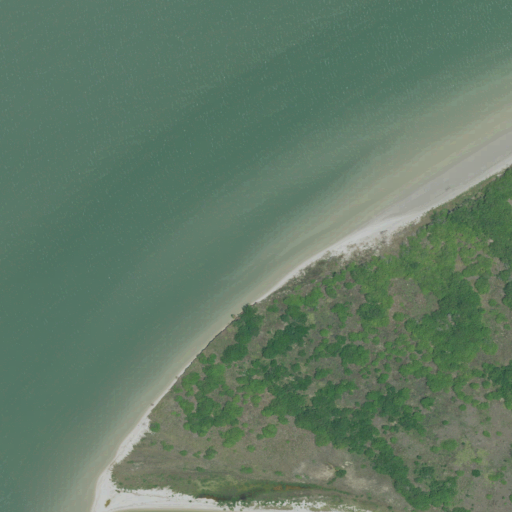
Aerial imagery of cape in Texas named Point of Mustang containing open water, herbaceous wetlands, barren land, woody wetlands, and grassland